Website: walmart
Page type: delivery-shipping
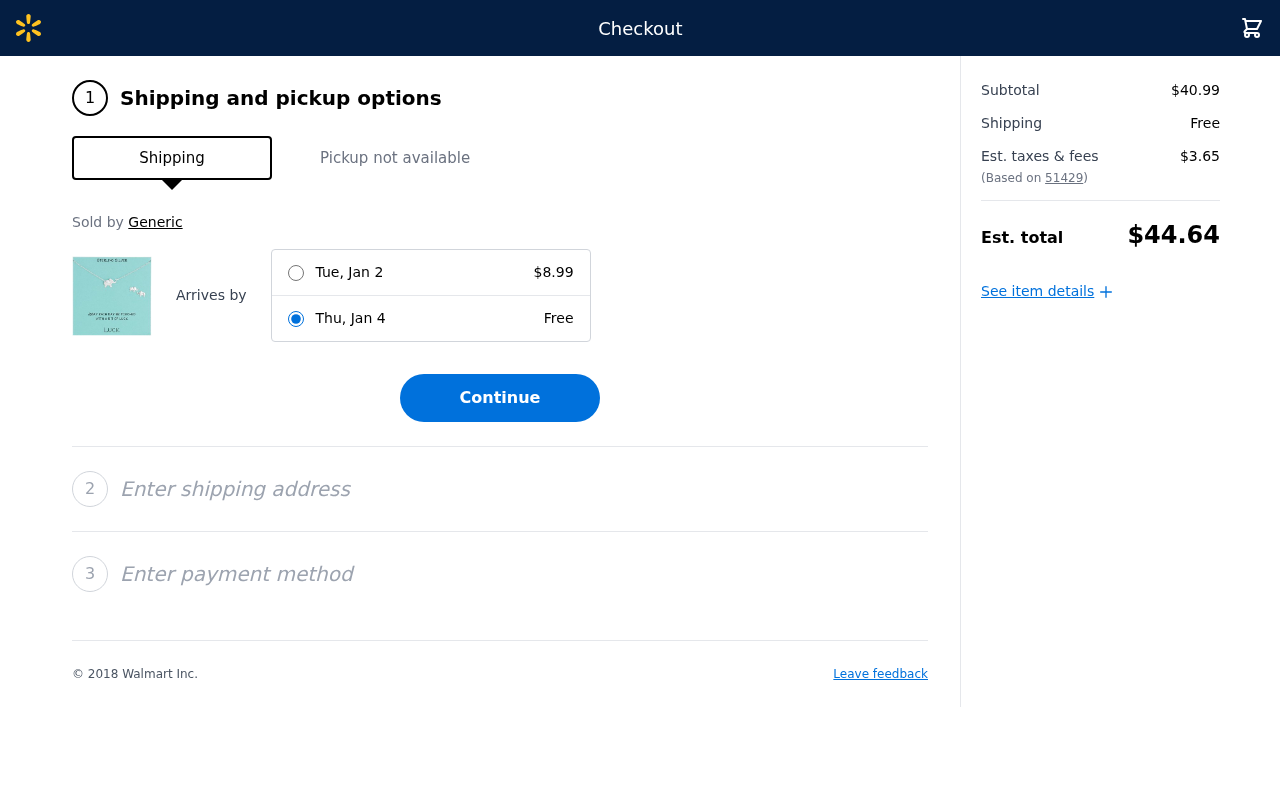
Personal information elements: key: PII_POSTCODE
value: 51429
Product elements: key: PRODUCT1_BRAND
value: Generic
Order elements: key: ORDER_EXPRESS_DATE
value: Tue, Jan 2
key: ORDER_EXPRESS_PRICE
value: $8.99
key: ORDER_DELIVERY_DATE
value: Thu, Jan 4
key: ORDER_SHIPPING_COST
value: Free
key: ORDER_SUBTOTAL
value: $40.99
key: ORDER_SHIPPING_COST2
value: Free
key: ORDER_TAX
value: $3.65
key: ORDER_TOTAL
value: $44.64